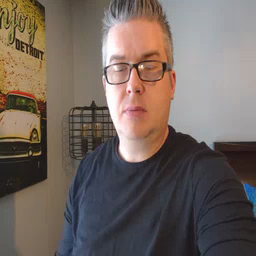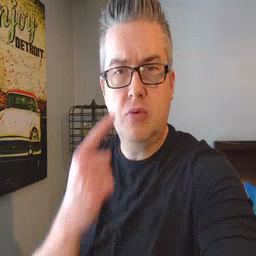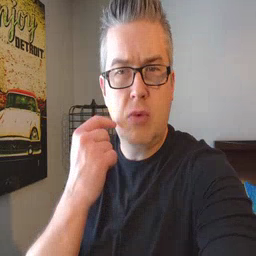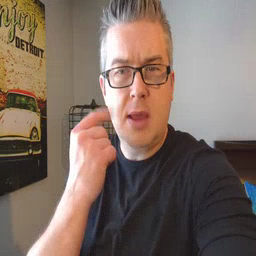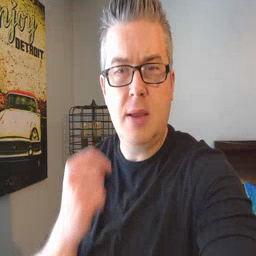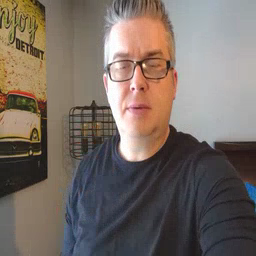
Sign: cry